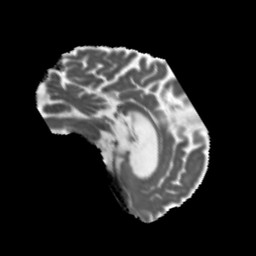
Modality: MD
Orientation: sagittal
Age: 71
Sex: male
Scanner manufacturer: siemens
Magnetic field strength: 3 T
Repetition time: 5.47 s
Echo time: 0.0854 s